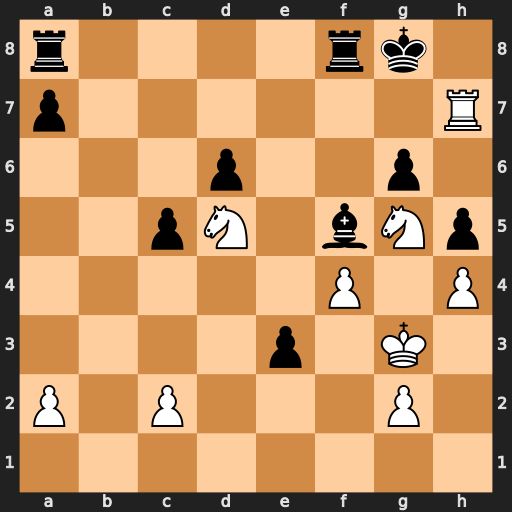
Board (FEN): r4rk1/p6R/3p2p1/2pN1bNp/5P1P/4p1K1/P1P3P1/8
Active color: w
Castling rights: -
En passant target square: -
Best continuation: Ne7#